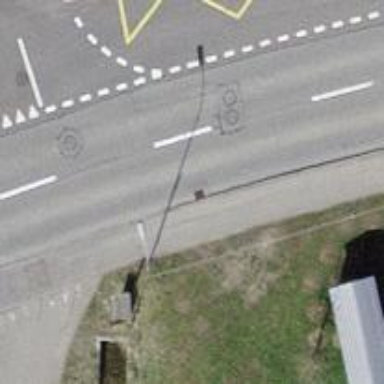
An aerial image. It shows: Bus stop with stop position for public transport.